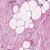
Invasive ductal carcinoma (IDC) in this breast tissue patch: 0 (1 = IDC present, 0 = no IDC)